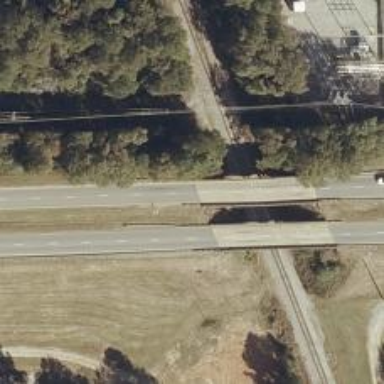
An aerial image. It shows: Bridge on trunk highway with dual carriageway.